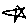
Label: star